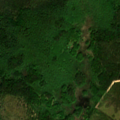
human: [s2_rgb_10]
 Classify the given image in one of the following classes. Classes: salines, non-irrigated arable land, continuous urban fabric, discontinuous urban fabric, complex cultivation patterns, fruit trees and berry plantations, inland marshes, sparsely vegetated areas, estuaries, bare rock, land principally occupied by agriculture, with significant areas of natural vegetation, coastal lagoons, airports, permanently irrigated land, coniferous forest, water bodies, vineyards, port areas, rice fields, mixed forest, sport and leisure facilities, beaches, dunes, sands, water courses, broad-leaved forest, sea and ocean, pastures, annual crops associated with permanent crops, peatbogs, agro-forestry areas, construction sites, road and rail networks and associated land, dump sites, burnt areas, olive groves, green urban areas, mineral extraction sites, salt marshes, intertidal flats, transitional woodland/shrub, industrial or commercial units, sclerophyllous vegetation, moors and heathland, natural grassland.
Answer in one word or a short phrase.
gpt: broad-leaved forest, coniferous forest, mixed forest, transitional woodland/shrub